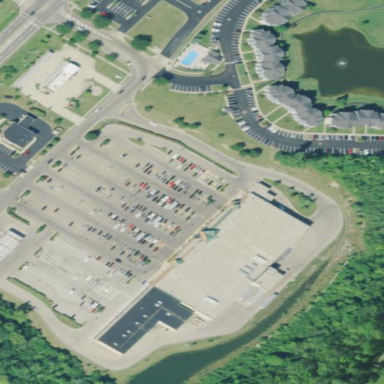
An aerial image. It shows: Part of building that serves as supermarket.